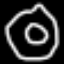
Label: donut